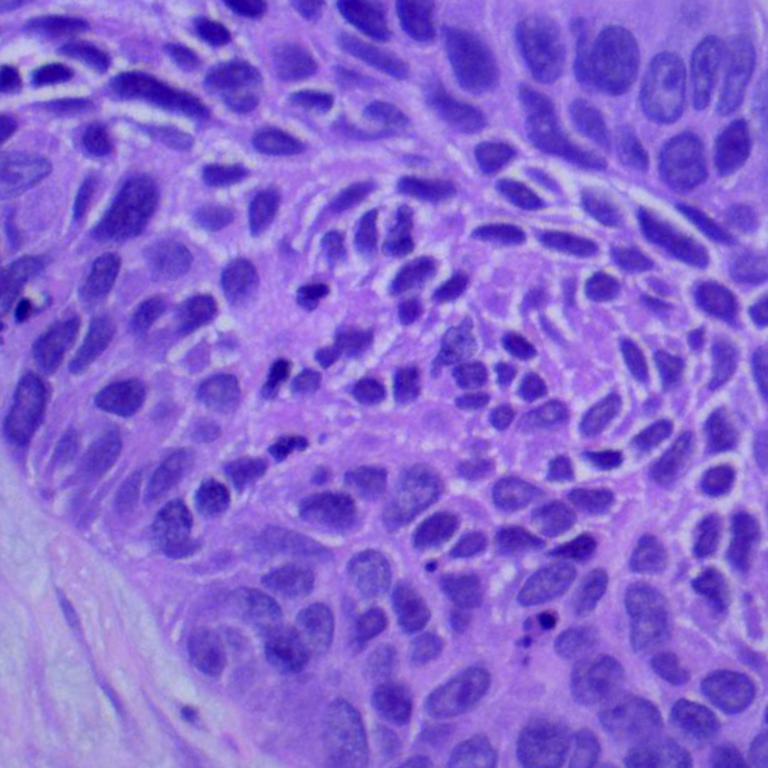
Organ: lung
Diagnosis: squamous carcinomas